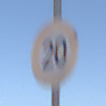
Verkehrszeichen: Geschwindigkeit20
Umgebung: Outdoor, RoadRail
Tageszeit: Midday
Wetter: Clear
Licht: Natural
Jahreszeit: Summer
Kontrast: HighContrast